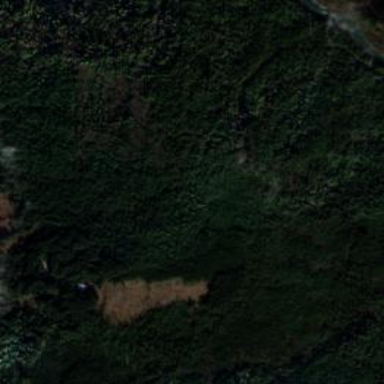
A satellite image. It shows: Forest area.